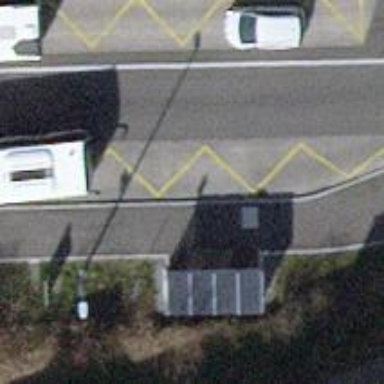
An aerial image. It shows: Bus stop with sheltered platform for public transport.